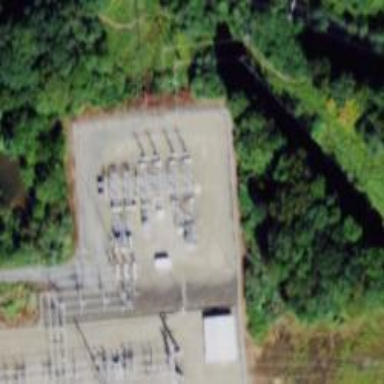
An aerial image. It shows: Switch used for power control.